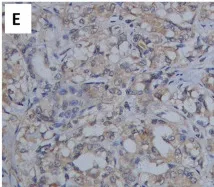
CD10(negative).
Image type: pathology (immunostaining)